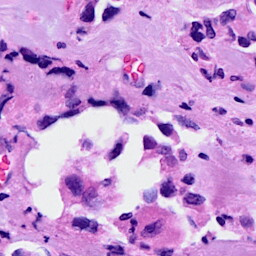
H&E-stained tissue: Breast